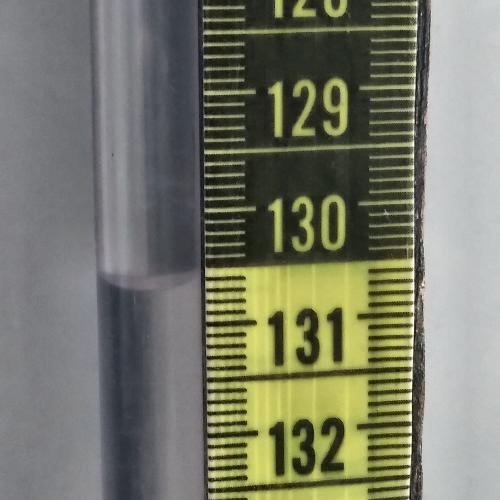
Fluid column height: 130.6 cm